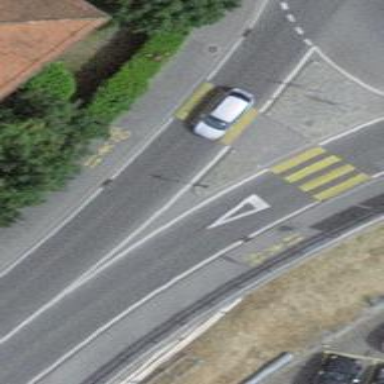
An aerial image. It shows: Zebra crossing on the road.